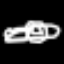
Label: octagon